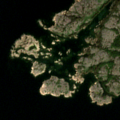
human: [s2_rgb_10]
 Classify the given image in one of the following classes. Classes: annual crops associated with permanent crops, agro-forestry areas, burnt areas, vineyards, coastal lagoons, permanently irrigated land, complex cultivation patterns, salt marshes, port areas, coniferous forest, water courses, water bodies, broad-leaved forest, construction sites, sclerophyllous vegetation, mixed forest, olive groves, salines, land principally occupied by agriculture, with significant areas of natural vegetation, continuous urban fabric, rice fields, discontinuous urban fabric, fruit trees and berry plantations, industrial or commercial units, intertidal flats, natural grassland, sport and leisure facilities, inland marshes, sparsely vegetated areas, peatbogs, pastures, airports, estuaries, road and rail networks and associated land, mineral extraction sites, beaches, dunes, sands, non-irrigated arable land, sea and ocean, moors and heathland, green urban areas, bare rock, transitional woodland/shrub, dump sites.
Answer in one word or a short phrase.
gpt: bare rock, sea and ocean